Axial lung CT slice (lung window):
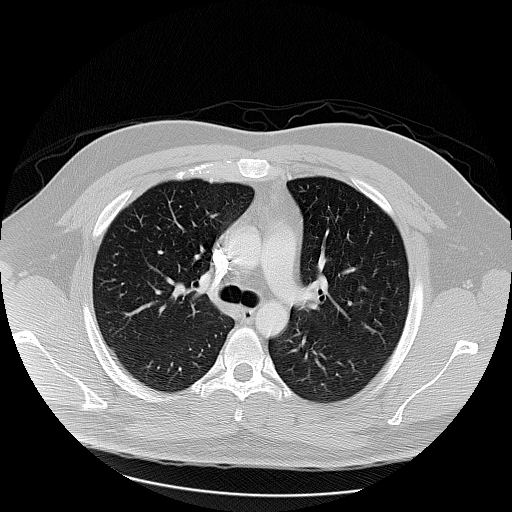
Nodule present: no